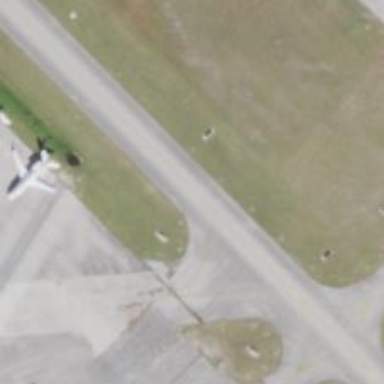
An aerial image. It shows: View of taxiway at the airport.